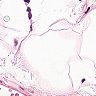
Metastatic tissue present: no